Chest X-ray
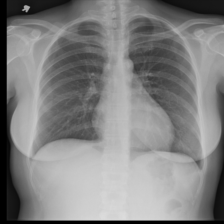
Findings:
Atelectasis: negative
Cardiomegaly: negative
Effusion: negative
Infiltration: positive
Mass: negative
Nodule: negative
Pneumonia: negative
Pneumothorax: negative
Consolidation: negative
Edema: negative
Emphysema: negative
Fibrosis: negative
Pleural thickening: negative
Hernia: negative